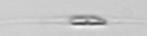
Label: Cylindrotheca